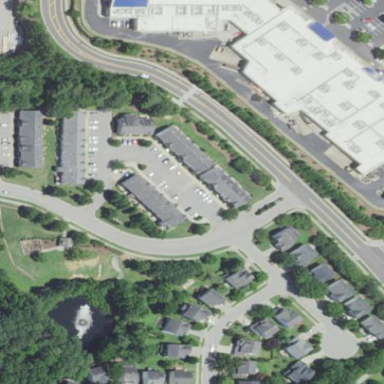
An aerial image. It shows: Retail building.